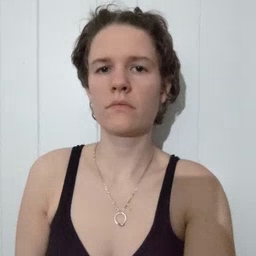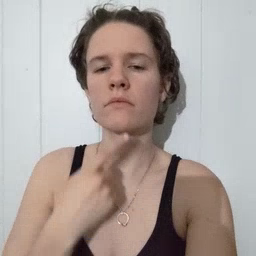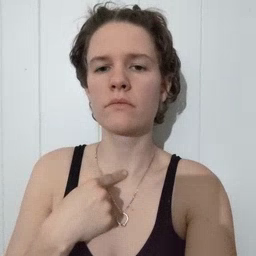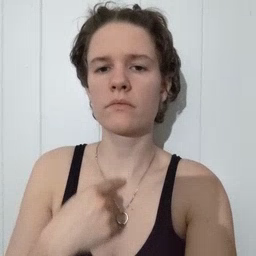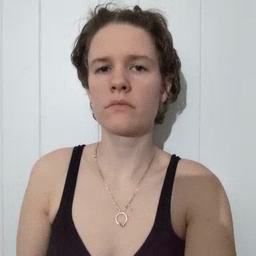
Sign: thirsty